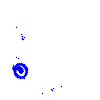
Particle: electron